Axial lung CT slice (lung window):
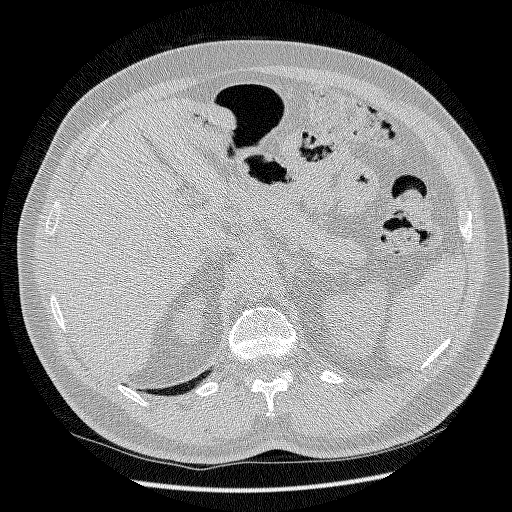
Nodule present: no